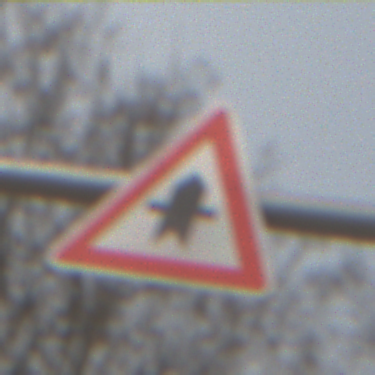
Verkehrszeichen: Vorfahrt
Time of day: MorningAfternoon
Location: Outdoor (Nature)
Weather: PartlyCloudy
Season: Winter
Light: Natural